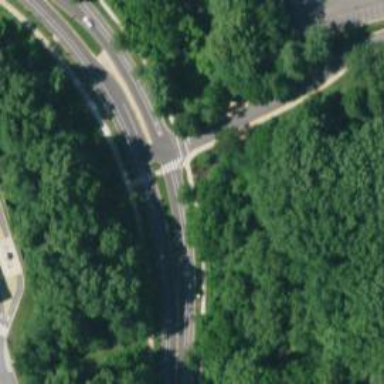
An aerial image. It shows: Uncontrolled crossing on the road.